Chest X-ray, PA view. Patient: 42 years old, sex F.
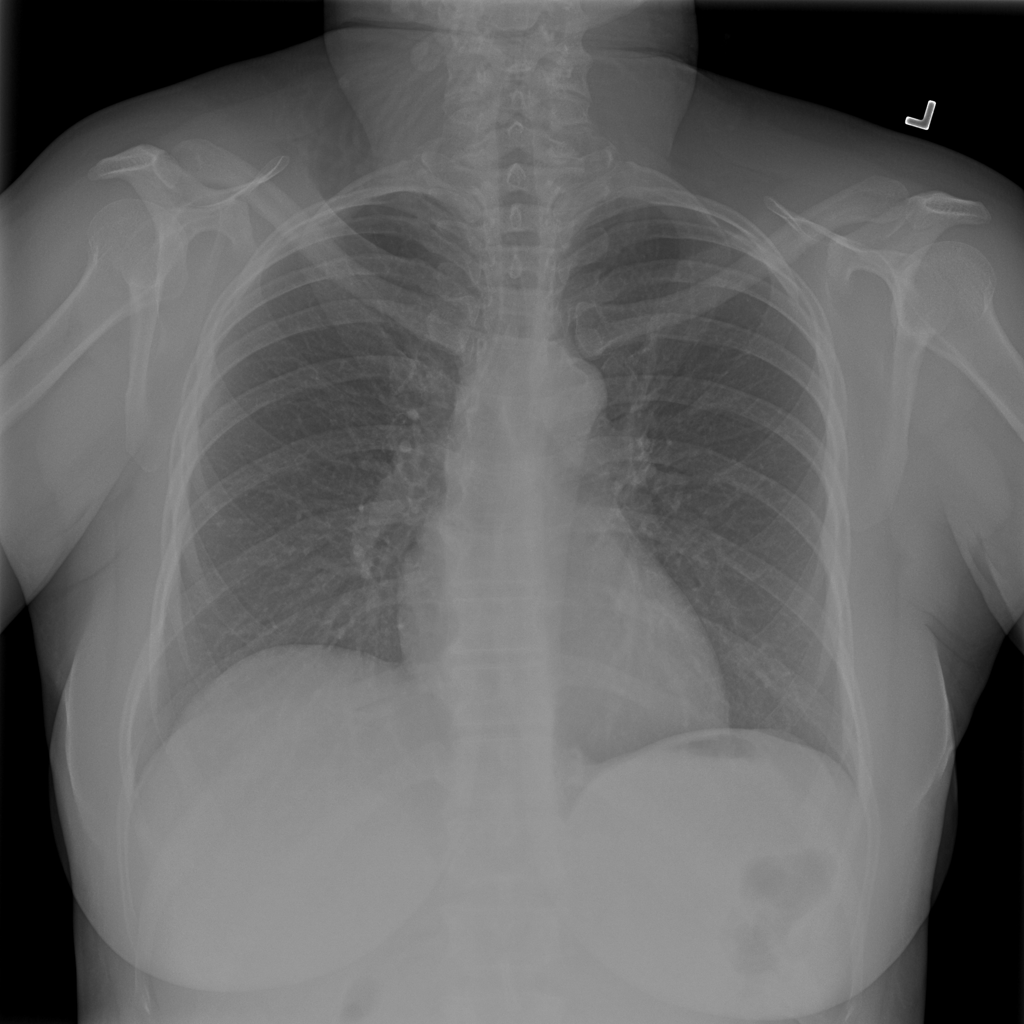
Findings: No Finding